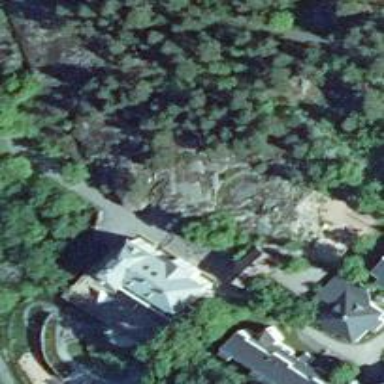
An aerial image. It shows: Kindergarten.